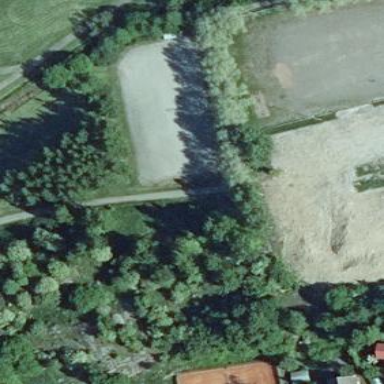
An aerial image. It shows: Soccer pitch with fine gravel surface for leisure sports on land.